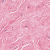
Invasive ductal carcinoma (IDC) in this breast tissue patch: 0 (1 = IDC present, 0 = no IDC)